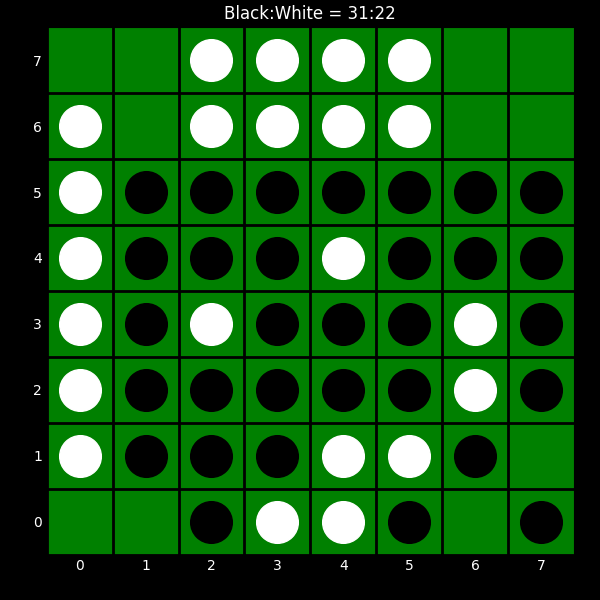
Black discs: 31
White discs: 22